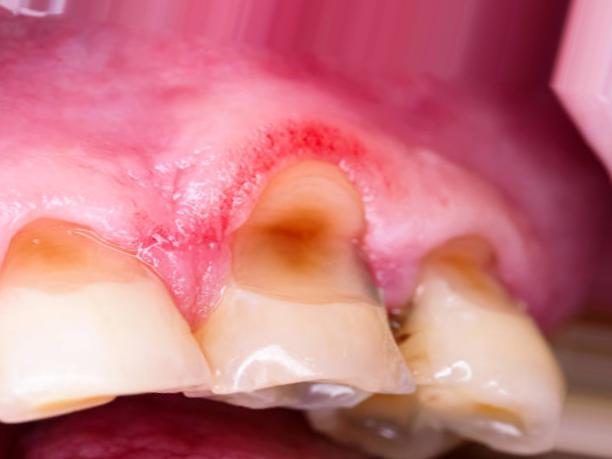
Condition: Caries